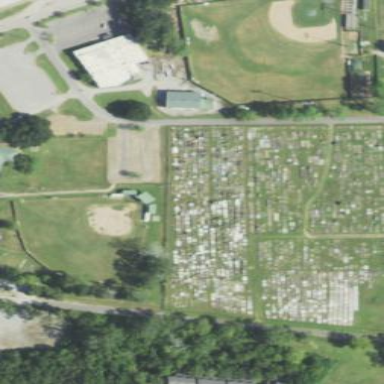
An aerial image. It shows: Cemetery.